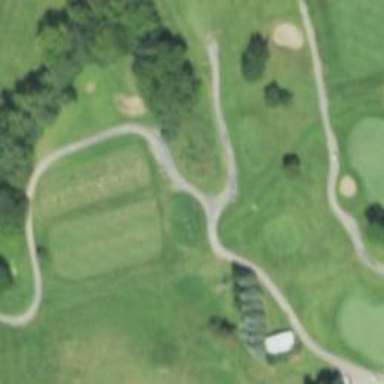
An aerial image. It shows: Path used for both walking and golf.